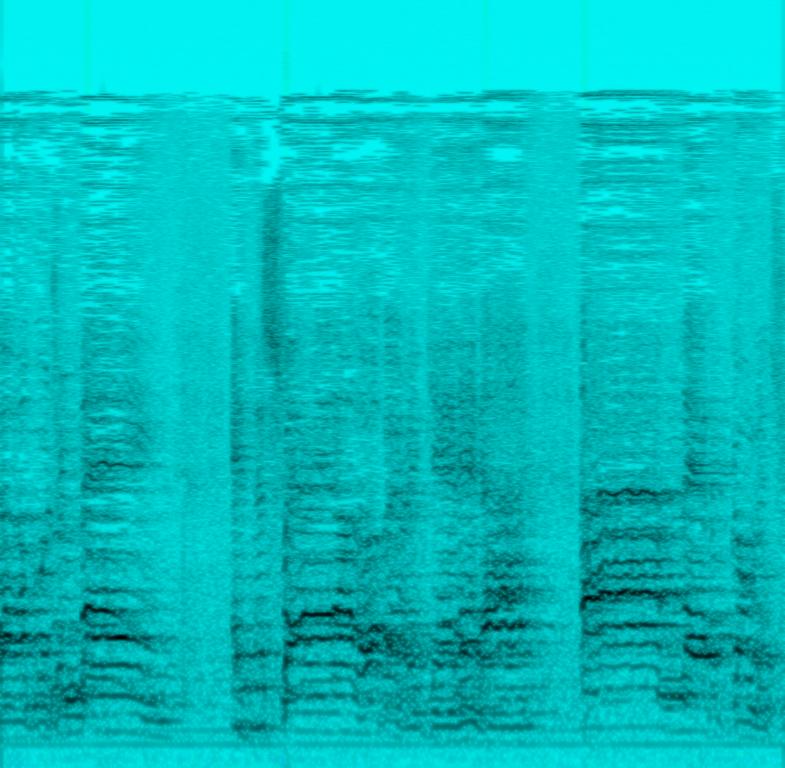
This audio contains several male voices singing an a acapella song as a choir. The voices go from the higher mids to the higher register. This song may be playing live in a church.